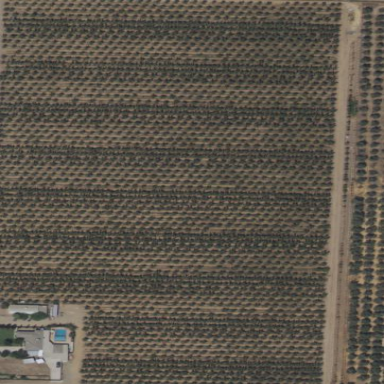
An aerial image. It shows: Orchard filled with plum trees.